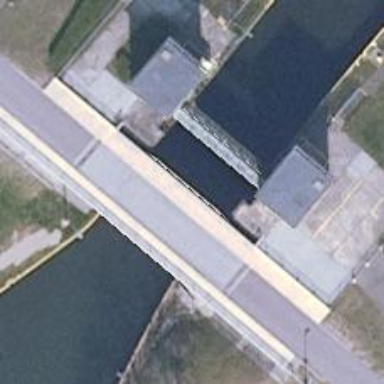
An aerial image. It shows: Lock gate on waterway.